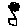
Label: flower